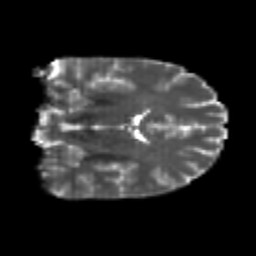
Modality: T2w
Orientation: coronal
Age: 22
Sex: male
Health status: healthy
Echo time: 0.074 s